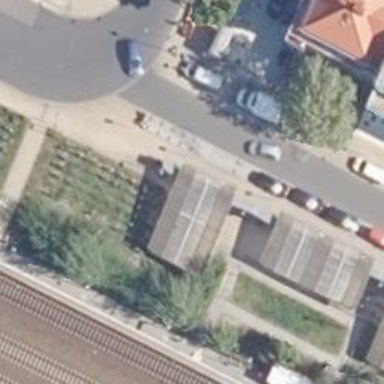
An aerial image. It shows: Bicycle repair station.